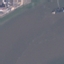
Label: SeaLake